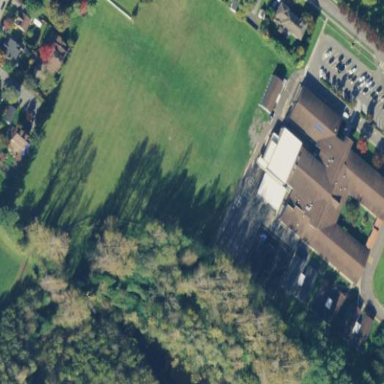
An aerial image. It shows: School.